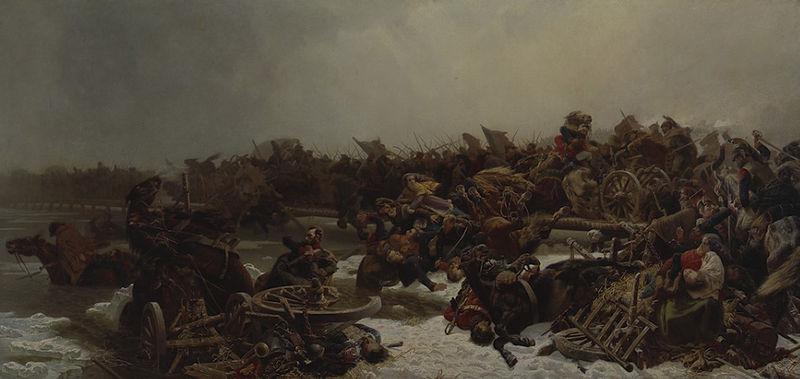
Titel: Rückzug des badischen Korps der napoleonischen Armee über die Beresina, unter Führung Markgraf Wilhelm von Baden am 28. November 1812
Künstler: Arthur Nikutowski
Standort: Karlsruhe
Institution: Staatliche Kunsthalle Karlsruhe
Schlagwörter: angriff, blau, dunkel, gemälde, himmel, kampf, kämpfer, meer, wasser, weiß, wolken, fluss, frauen, grün, landschaft, menschen, see, ufer, abend, braun, frankreich, frau, grau, hintergrund, männer, nacht, stroh, ölbild, eis, rot, schnee, malerei, historie, tod, tot, trauer, bild, öl, feld, kalt, brücke, gewässer, rauch, gewänder, kind, karren, kinder, pferd, pferde, reiter, räder, chaos, bewölkt, zügel, gischt, strand, wellen, liegen, düster, fahnen, fahne, heu, russland, nebel, winter, kutsche, kutschen, rad, wagen, wagenrad, schaum, ölgemälde, angst, banner, dampf, franzosen, krieg, leiter, querformat, schlacht, sturm, unglück, unwetter, wetter, zerstörung, historienbild, lanze, soldaten, ozean, flucht, regen, kanone, blut, wolkig, militär, revolution, schwert, schwerter, säbel, uniform, waffen, gemetzel, leichen, soldat, tote, verletzte, getümmel, wägen, napoleon, degen, ritter, armee, feldzug, verwischt, sterben, regenwolken, moor, leid, leiden, niederlage, pfer, dramatisch, historienmalerei, lanzen, geschütz, kanonen, wagenräder, frost, opfer, speer, speere, flaggen, fanfare, gewehre, vertreibung, gefallene, russlandfeldzug, rückzug, verwundete, drama, französische revolution, preussen, gefallen, mäner, schlachtfeld, lager, fuhrwerk, trompete, verteidigung, bruch, auflösung, trek, gewimmel, grausam, flüchtlinge, einsturz, ich, ertrinken, schlachtenbild, kampfgetümmel, einbruch, wimmelbild, pein, sibirien, napolen, schlachtszene, staffette, radbruch, winterfeldzug, eingebrochen, 1798, #rot, kriegf, schlachtenmalerei, umgefallener wagen, schlacht im schnee, schlachtfeld mit pferdewagen, stoisches bild, wirkt nicht sehr dynamisch, schlaccht, gewimmmel, beresina, gräul